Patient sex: F
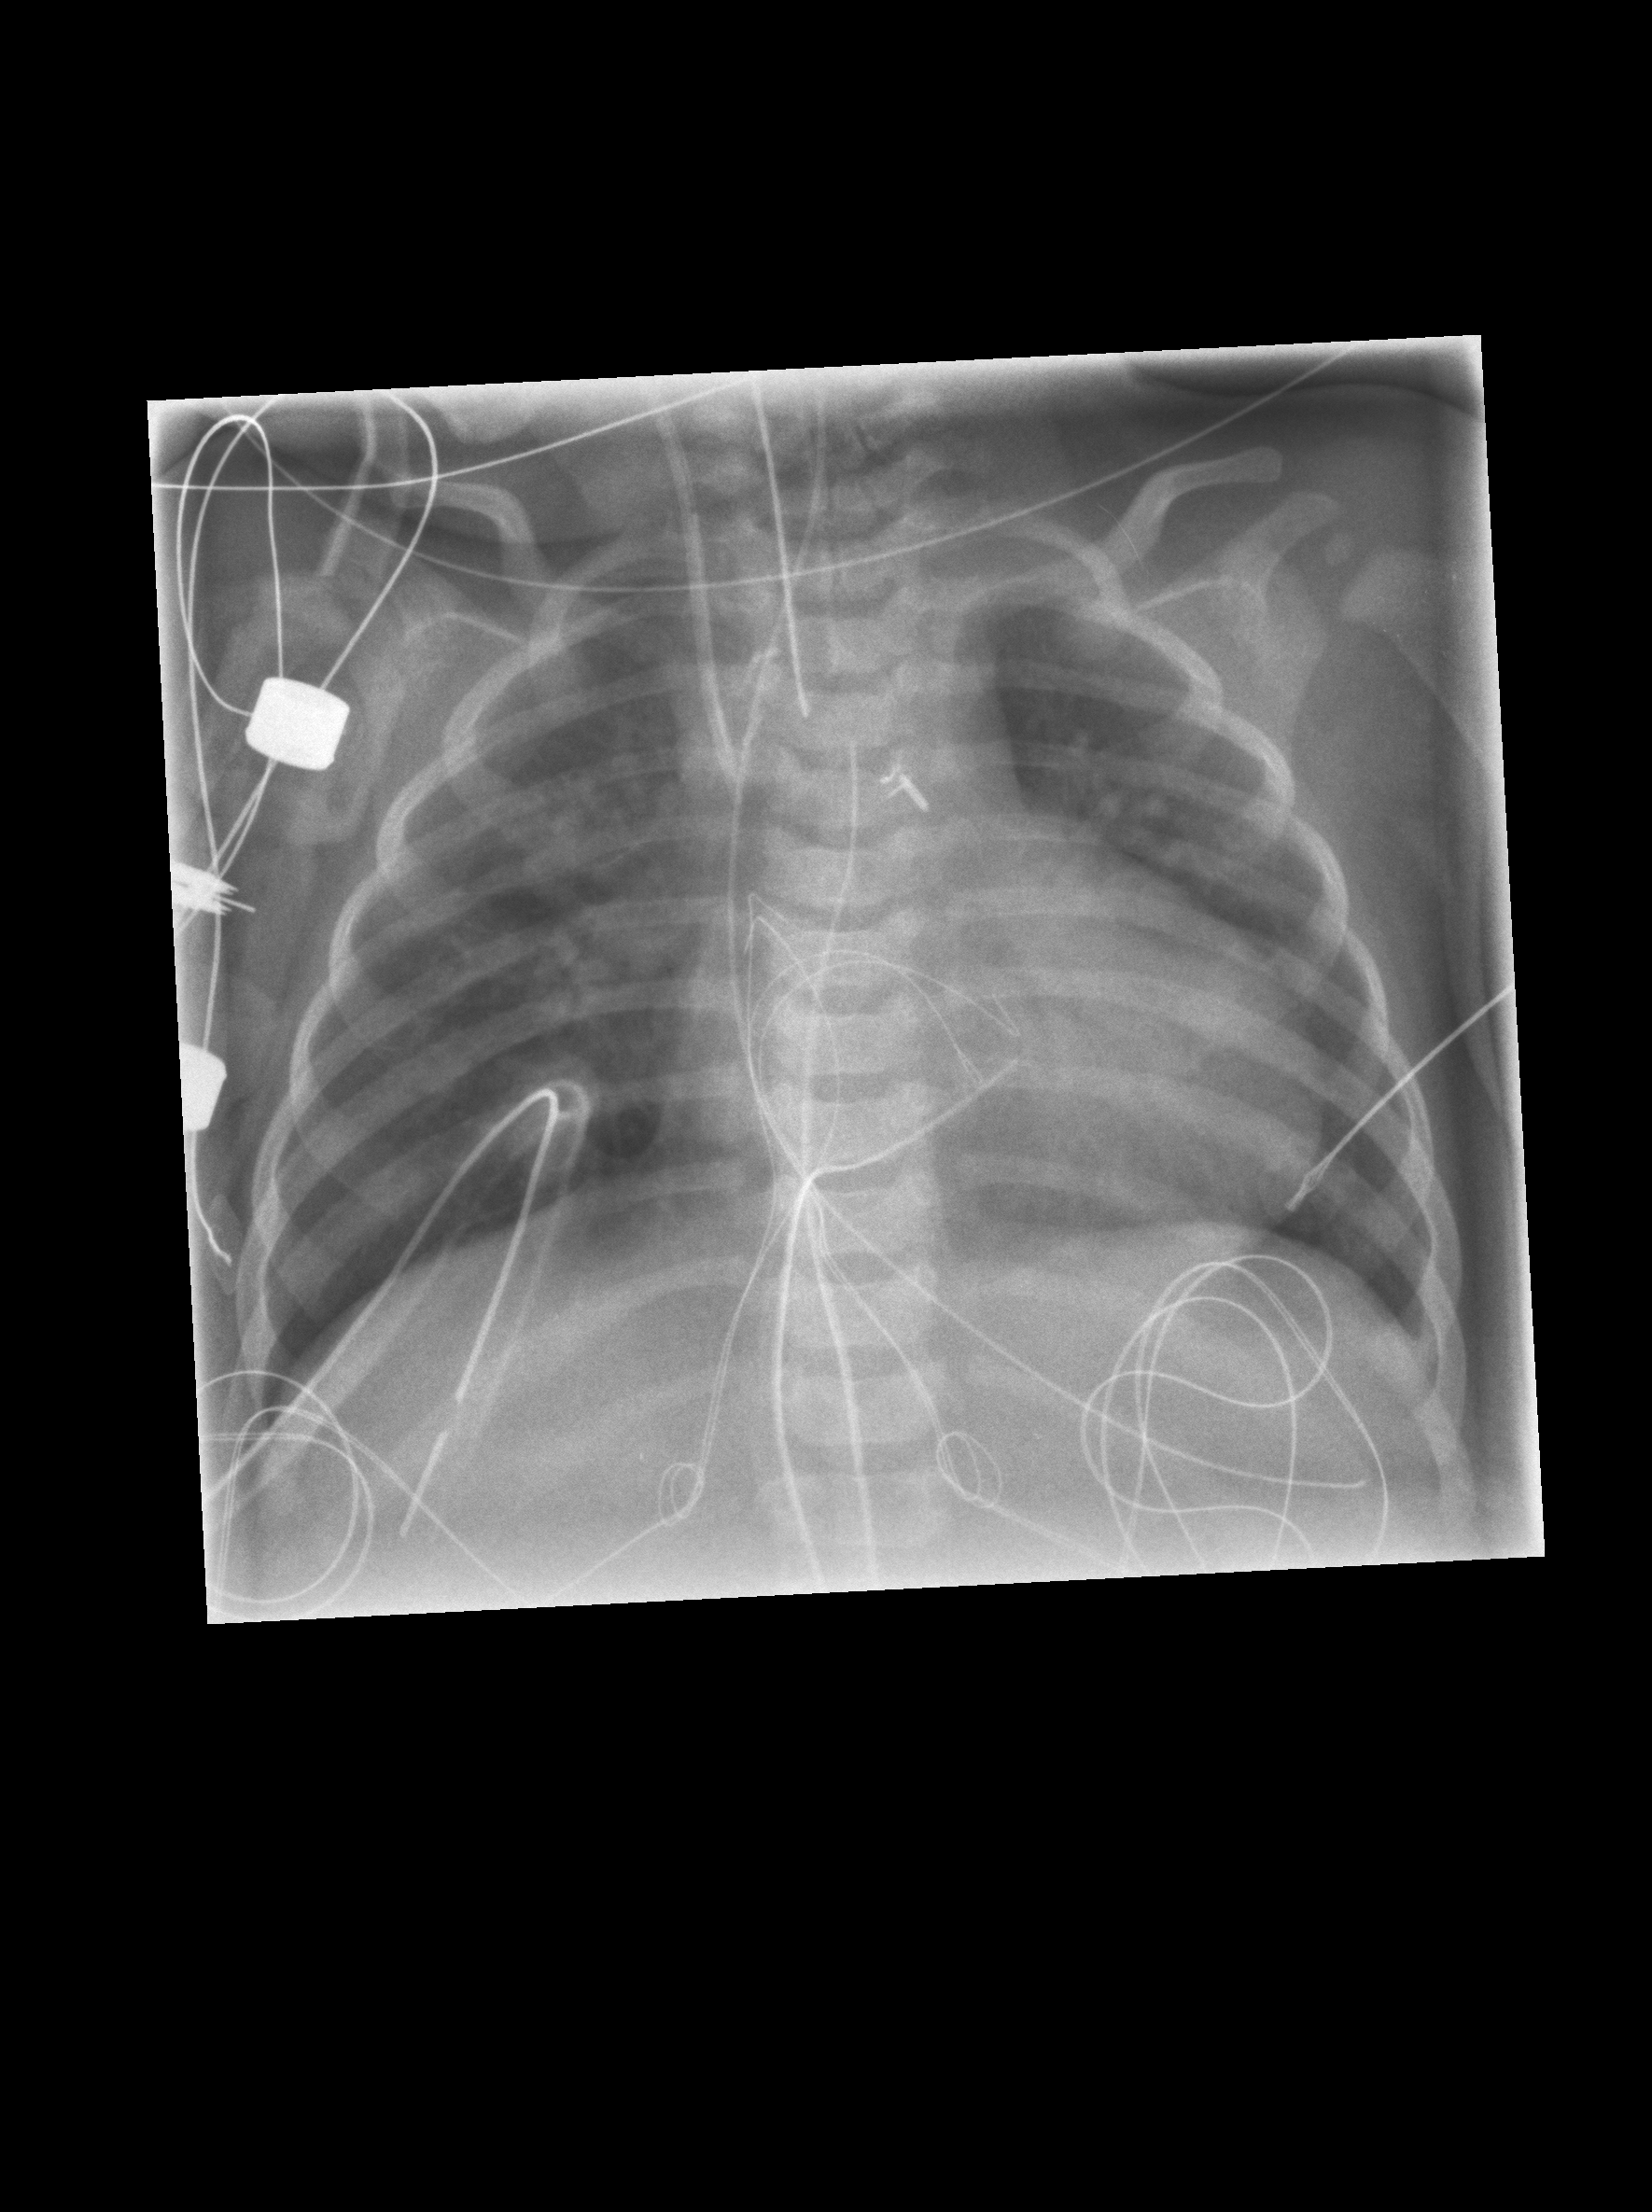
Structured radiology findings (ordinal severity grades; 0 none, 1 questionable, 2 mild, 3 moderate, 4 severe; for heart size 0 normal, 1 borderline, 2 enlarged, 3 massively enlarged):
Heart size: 1
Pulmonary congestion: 2
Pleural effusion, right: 0
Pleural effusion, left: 1
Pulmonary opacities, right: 0
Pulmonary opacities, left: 0
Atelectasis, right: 0
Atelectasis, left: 0